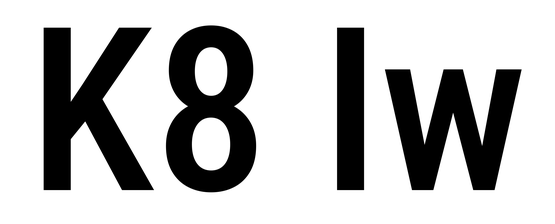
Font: Roboto_Condensed_Medium